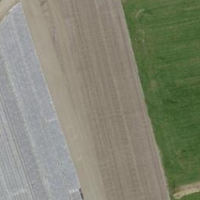
EUNIS habitat code: 52
Species observed at this site:
Garrulus glandarius
Buteo buteo
Jynx torquilla
Erithacus rubecula
Turdus merula